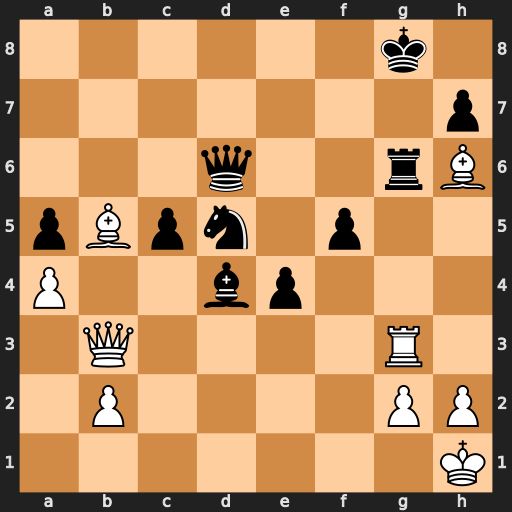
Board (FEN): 6k1/7p/3q2rB/pBpn1p2/P2bp3/1Q4R1/1P4PP/7K
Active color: w
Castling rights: -
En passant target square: -
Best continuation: Bc4 Kh8 Rxg6 hxg6 Bxd5